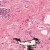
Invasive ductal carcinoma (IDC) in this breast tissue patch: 0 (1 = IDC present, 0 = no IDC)